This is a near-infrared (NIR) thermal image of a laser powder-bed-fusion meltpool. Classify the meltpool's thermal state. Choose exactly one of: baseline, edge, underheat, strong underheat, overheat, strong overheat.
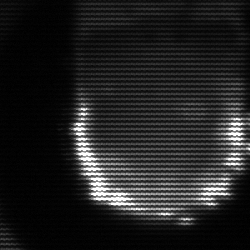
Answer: baseline